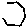
Label: hexagon